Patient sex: F
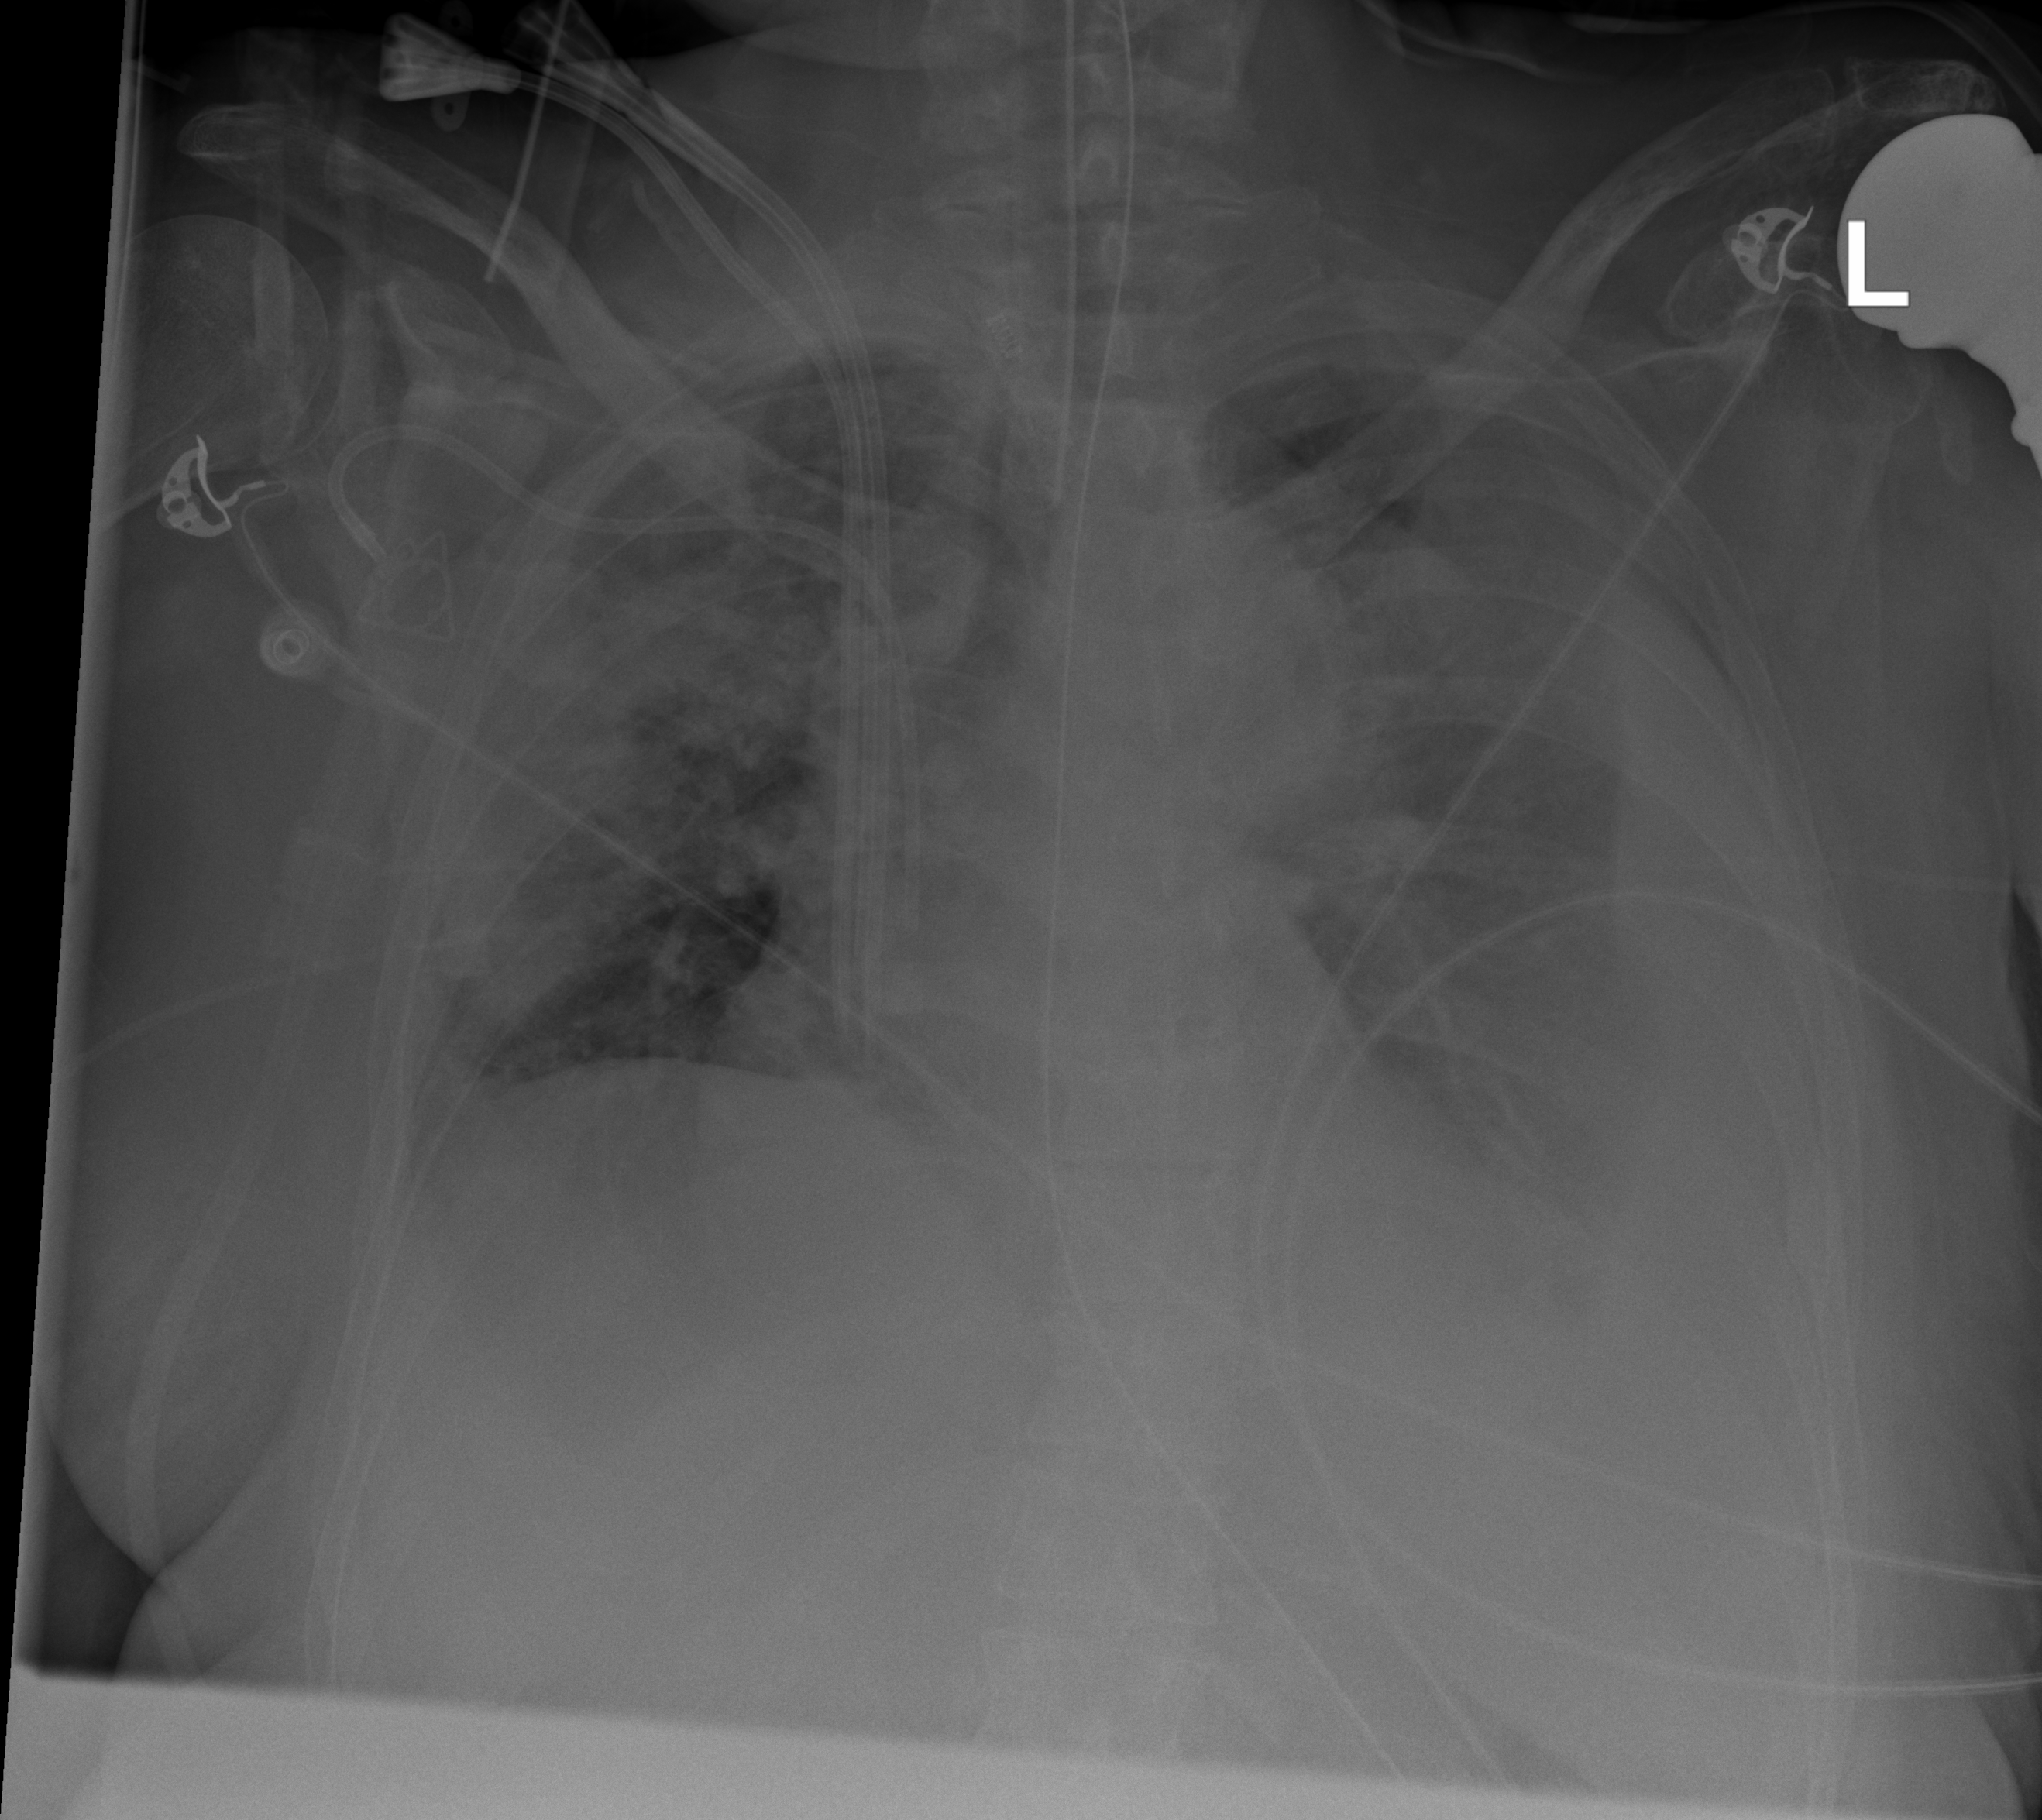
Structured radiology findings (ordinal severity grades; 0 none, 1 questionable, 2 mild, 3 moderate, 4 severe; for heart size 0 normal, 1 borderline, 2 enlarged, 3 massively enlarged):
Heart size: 1
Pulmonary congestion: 2
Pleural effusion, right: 2
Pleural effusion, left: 4
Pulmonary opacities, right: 4
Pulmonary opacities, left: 1
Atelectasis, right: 3
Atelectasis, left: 4